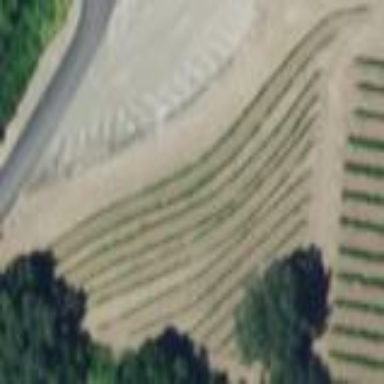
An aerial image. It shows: Vineyard.